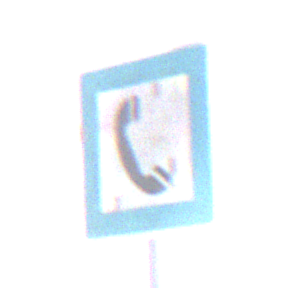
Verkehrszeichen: Fernsprecher
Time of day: MorningAfternoon
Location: Outdoor (Nature)
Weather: PartlyCloudy
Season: NotSpecified
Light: Natural